Question:
From the picture above in matchDataListener function in line 225, the question is what is the meaning of matchDataEvent.data.data. I have already explored to the reference in <URL> but there is no any explanation.
I also don't understand the meaning of
'''
for i = 1, #matchDataEvent.data.participants, 1
'''
in line 244
Could anyone explain them to me?
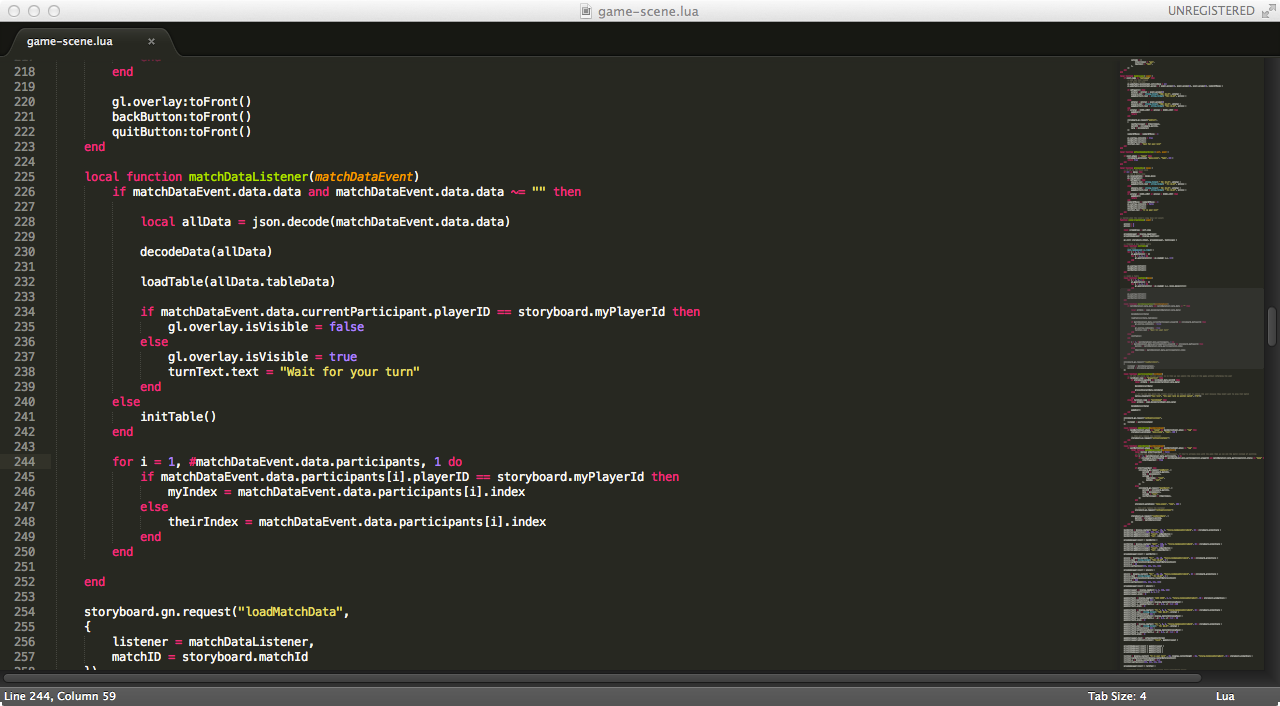
Answer: 1. matchDataEvent.data.data refers to the string inside matchDataEvent.data table/array. I've no idea about what it generally contains though. The line #225 in particular; checks if this string exists and in not empty.
2. In #matchDataEvent.data.participants, the # is the __len method which returns the length of the table/array matchDataEvent.data.participants. Total number of participants are returned (a number). This number is used as the max value in the for loop.